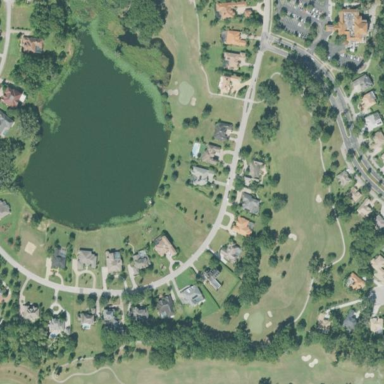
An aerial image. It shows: Water hazard on golf course. The hazard is natural water feature.